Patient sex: M
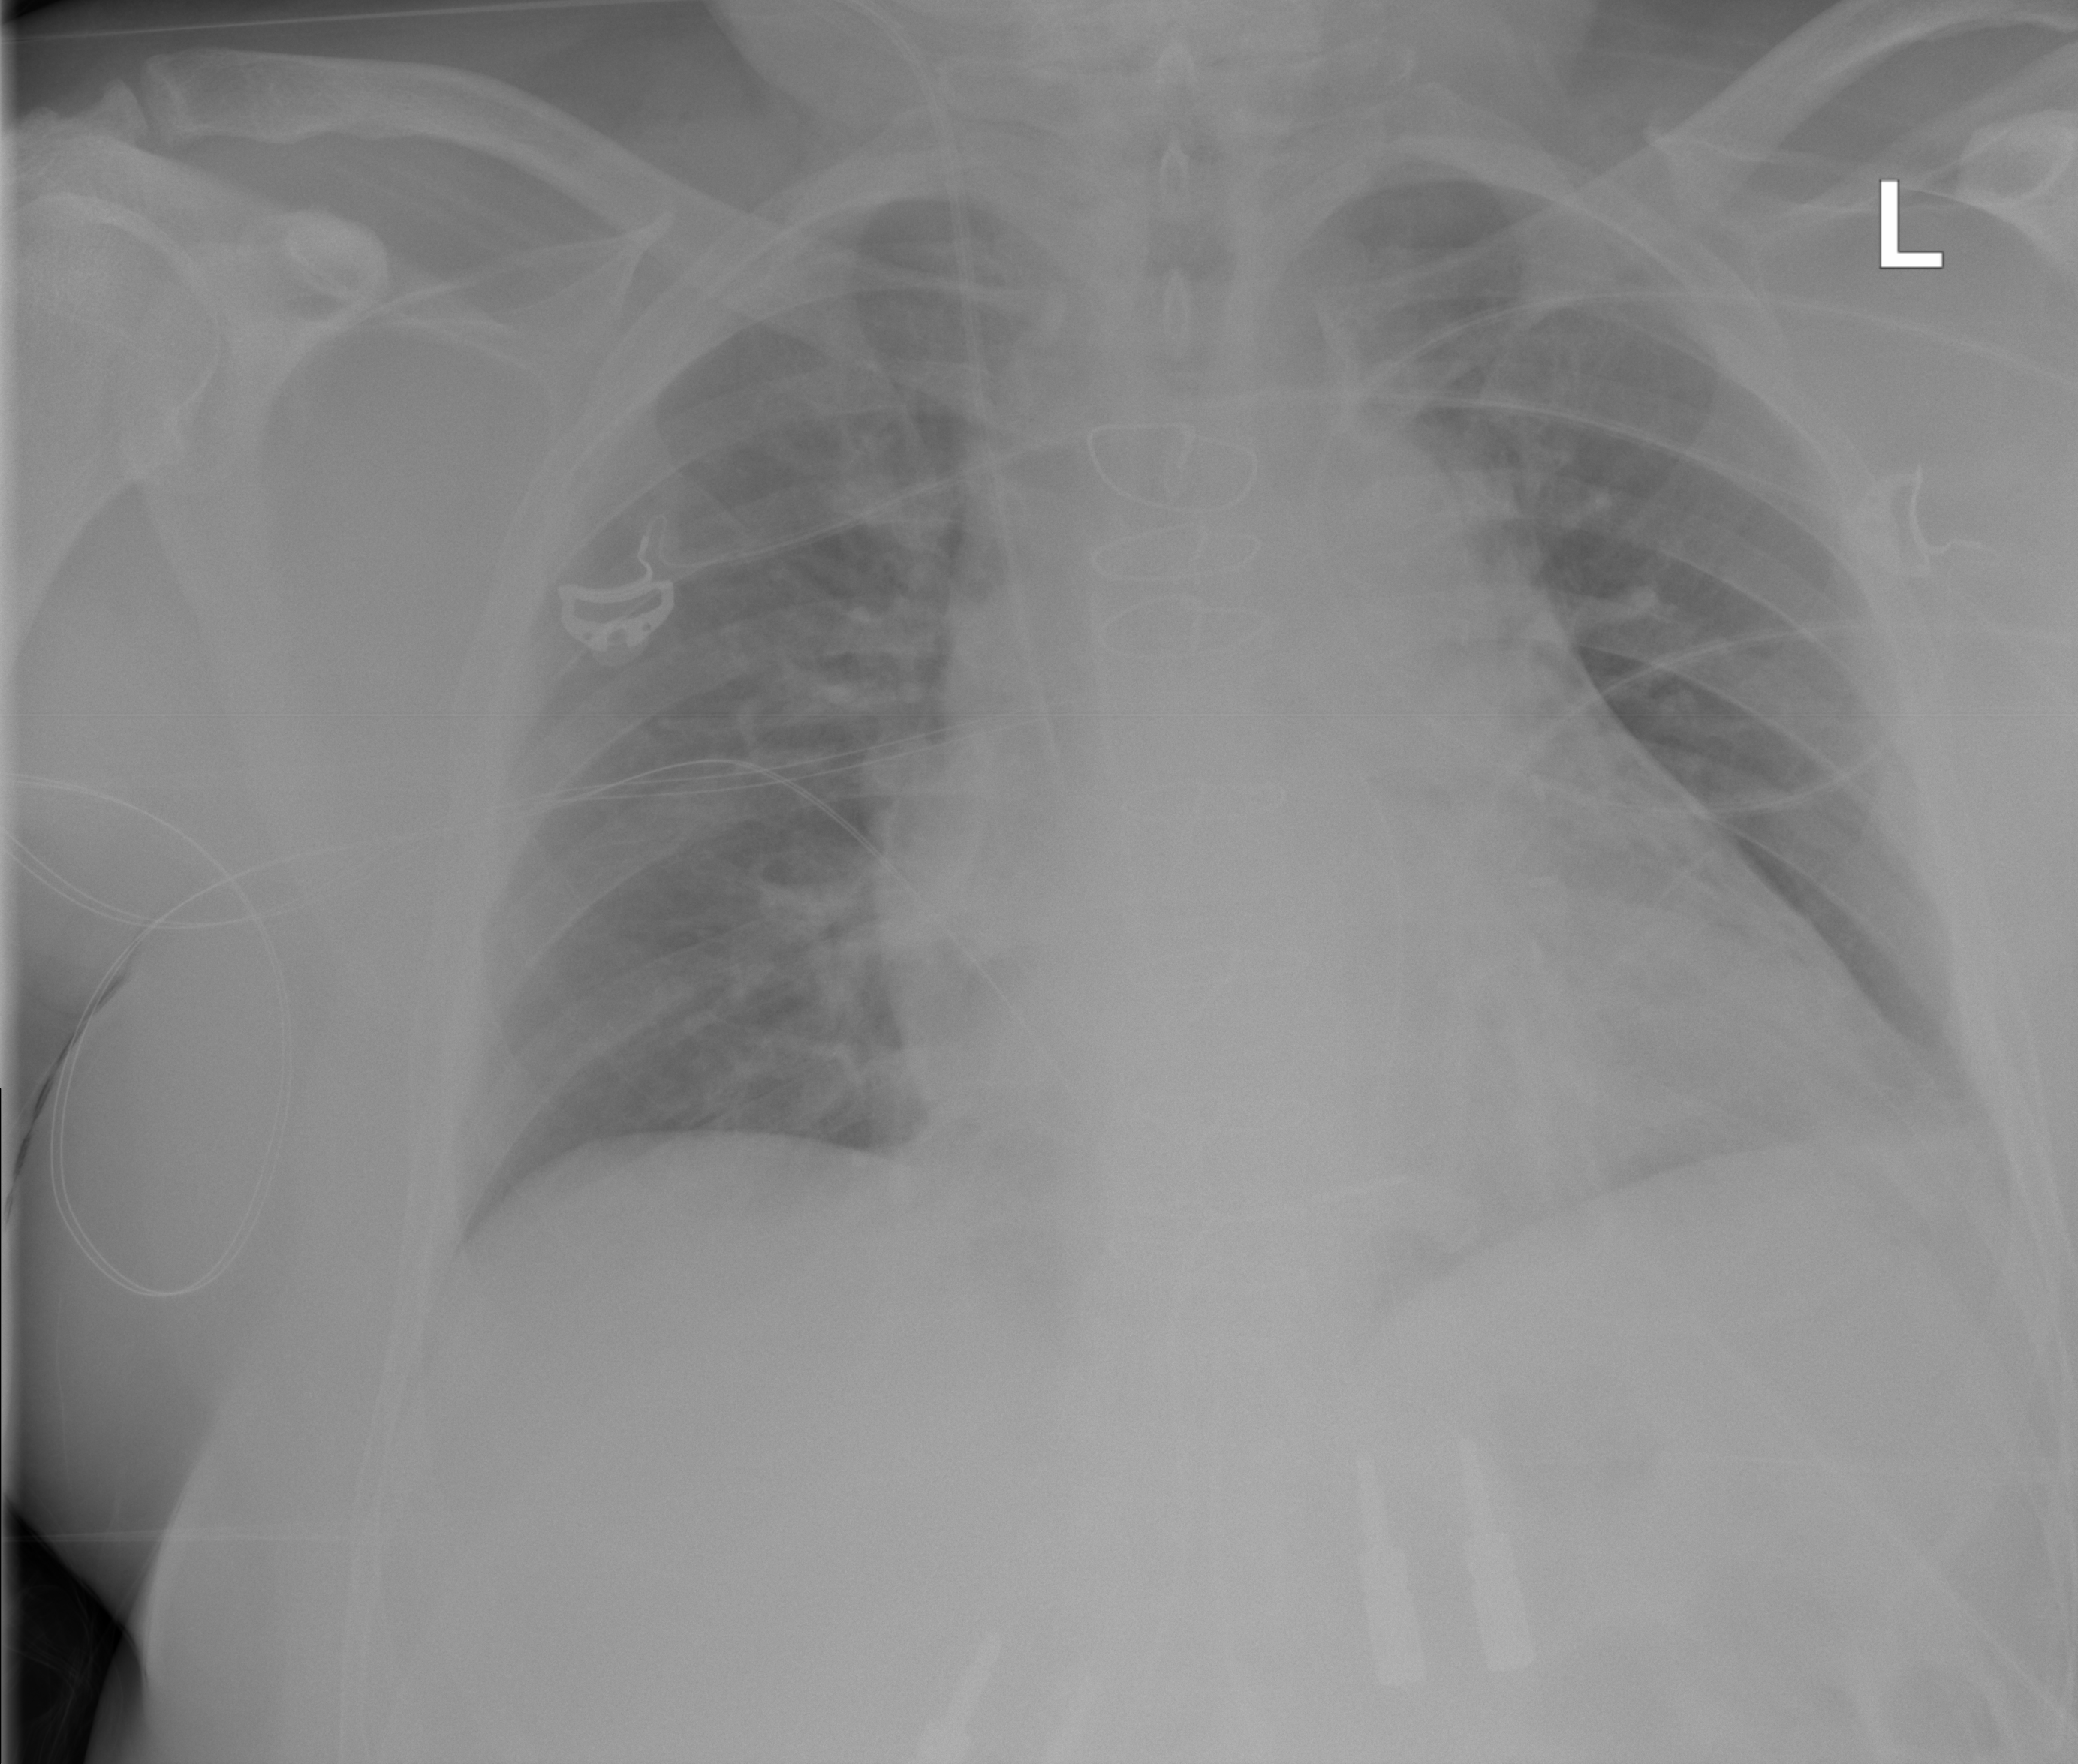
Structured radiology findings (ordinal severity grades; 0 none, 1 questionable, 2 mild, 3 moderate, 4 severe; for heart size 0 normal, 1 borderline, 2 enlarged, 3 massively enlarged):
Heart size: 0
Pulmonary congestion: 2
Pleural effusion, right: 0
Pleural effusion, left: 0
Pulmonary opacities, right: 0
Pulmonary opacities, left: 0
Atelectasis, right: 0
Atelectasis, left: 2